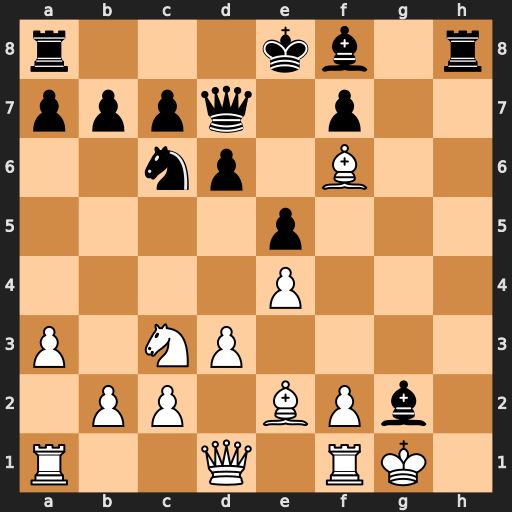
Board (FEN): r3kb1r/pppq1p2/2np1B2/4p3/4P3/P1NP4/1PP1BPb1/R2Q1RK1
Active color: w
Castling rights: kq
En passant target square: -
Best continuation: Bg4 Rg8 Bxd7+ Kxd7 Kh2